Question: Since there is no 'Border.Effect' property in Silverlight for Windows Phone, I managed to recreate a similar effect. What came up after editing the stile of a Pivot control is this:

As you can see the project is one of Visual Studio default templates.
With my custom style, the ItemsPanel is behind that black/gray gradient so, when you scroll the list, it's like items are disappearing.
'''
<Style x:Key="PivotStyle1" TargetType="controls:Pivot">
<Setter Property="Margin" Value="0"/>
<Setter Property="Padding" Value="0"/>
<Setter Property="Foreground" Value="{StaticResource PhoneForegroundBrush}"/>
<Setter Property="Background" Value="Transparent"/>
<Setter Property="ItemTemplate">
<Setter.Value>
<DataTemplate>
<ItemsPanelTemplate>
<Grid />
</ItemsPanelTemplate>
</DataTemplate>
</Setter.Value>
</Setter>
<Setter Property="Template">
<Setter.Value>
<ControlTemplate TargetType="controls:Pivot">
<Grid HorizontalAlignment="{TemplateBinding HorizontalAlignment}" VerticalAlignment="{TemplateBinding VerticalAlignment}">
<Grid.RowDefinitions>
<RowDefinition Height="70" />
<RowDefinition Height="Auto" />
</Grid.RowDefinitions>
<Grid Background="{TemplateBinding Background}" CacheMode="BitmapCache" Grid.RowSpan="3"/>
<Grid Grid.Row="1">
<ItemsPresenter x:Name="PivotItemPresenter" Margin="{TemplateBinding Padding}" VerticalAlignment="Top"/>
<Grid Height="50" VerticalAlignment="Top">
<Grid.Background>
<LinearGradientBrush EndPoint="0.5,1" StartPoint="0.5,0">
<GradientStop Color="#66000000" Offset="0"/>
<GradientStop Offset="1"/>
<GradientStop Color="#<PHONE>" Offset="0.523"/>
</LinearGradientBrush>
</Grid.Background>
</Grid>
</Grid>
<Grid Height="70" Grid.Row="0" VerticalAlignment="Top">
<Grid.Background>
<LinearGradientBrush EndPoint="0.5,1" StartPoint="0.5,0">
<GradientStop Color="#FF1665CD" Offset="1"/>
<GradientStop Color="#FF5395EC"/>
</LinearGradientBrush>
</Grid.Background>
<Primitives:PivotHeadersControl x:Name="HeadersListElement"/>
</Grid>
</Grid>
</ControlTemplate>
</Setter.Value>
</Setter>
</Style>
'''
The problem is that whenever I slide towards 'PivotItems' the two Grid with a gradient background flicker. What could be the problem?
The flickering only appears when I navigate back to this page
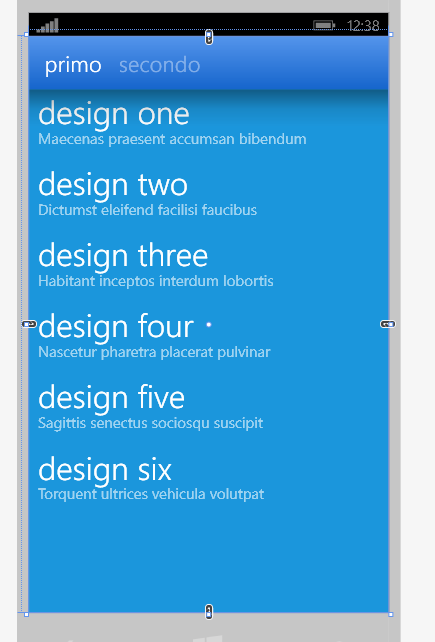
Answer: Solved setting 'CacheMode' to the 'Grid' elements.
For Example:
'''
<Grid Height="70" CacheMode="BitmapCache" Grid.Row="0" VerticalAlignment="Top">
<Grid.Background>
<LinearGradientBrush EndPoint="0.5,1" StartPoint="0.5,0">
<GradientStop Color="#FF1665CD" Offset="1"/>
<GradientStop Color="#FF5395EC"/>
</LinearGradientBrush>
</Grid.Background>
<Primitives:PivotHeadersControl x:Name="HeadersListElement"/>
</Grid>
'''